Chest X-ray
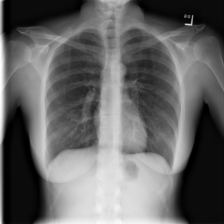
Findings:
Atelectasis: negative
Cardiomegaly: negative
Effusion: negative
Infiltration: negative
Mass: negative
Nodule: negative
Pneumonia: negative
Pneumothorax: negative
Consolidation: negative
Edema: negative
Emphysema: negative
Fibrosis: negative
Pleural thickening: negative
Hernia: negative